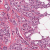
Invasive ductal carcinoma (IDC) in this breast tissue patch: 1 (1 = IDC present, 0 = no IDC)